Question: I want to show in my home page: All section (all link category and one lastest news record in this section).
Please help me to complete my code.
Thank you so much.
My DbContext class:
'''
public partial class xxDbContext : DbContext
{
public xxDbContext()
: base("name=xxDbConnection") { }
public virtual DbSet<Category> Categories { get; set; }
public virtual DbSet<Section> Sections { get; set; }
public virtual DbSet<News> News { get; set; }
}
public partial class Section
{
public int Id { get; set; }
public string Name { get; set; }
public virtual List<Category> Categories { get; set; }
}
public partial class Category
{
public int Id { get; set; }
public int SectionId { get; set; }
public string Name { get; set; }
public virtual Section Section { get; set; }
}
public partial class News
{
public int Id { get; set; }
public int CateId { get; set; }
public string Title { get; set; }
public string Content { get; set; }
}
'''
My controllers
'''
public ActionResult NewsInSec()
{
var model = db.Sections.Where(m => m.Publish).ToList();
return PartialView("NewsInSec", model);
}
'''
My view
'''
@model IEnumerable<xx.Models.Section>
<div>
@foreach (var sect in Model)
{
<ol class="breadcrumb">
<li><a href="/Section/@sect.Id">@sect.Name</a></li>
@foreach (var cate in sect.Categories)
{
<li><a href="/Cate/@cate.Id">@cate.Name</a></li>
}
</ol>
**foreach (var item in sect.Categories.SelectMany(c => c.News).Where(c => c.Publish).OrderByDescending(c => c.CreateDate).Take(4).ToList())
{
<div>
@* News title*@
<h4><a href="#">@item.Title</a></h4>
<img src="~/img/news/@item.Image" />
@*Content of lastest news*@
<p>@item.NewsContent</p>
<p><a href="#">@item.Title</a></p>
</div>
}**
}
'''
##
Finally, i want to show section, cate, news as my attached photo.

Please help me to see and fix my code above one more time? Thanks and thanks so much.
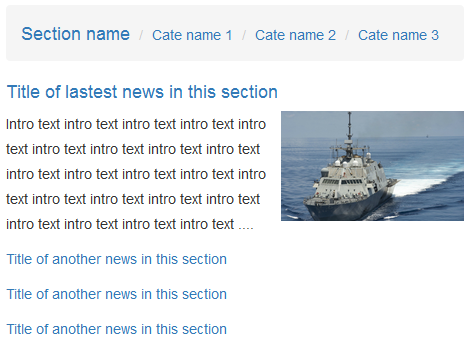
Answer: You can add navigation property in Category for easy access to News.
'''
public partial class Category
{
public int Id { get; set; }
public int SectionId { get; set; }
...
public virtual List<News> News { get; set; }
}
'''
And select last news for section:
'''
@foreach (var cate in sect.SelectMany(s=>s.Categories.SelectMany(c=>c.News))
.OrderByDescending(n=>n.ID).Take(5))
{
<div>
// Title of lastest news
<h3></h3>
<img src="~/img/...." />
// Content of lastest news
<p></p>
</div>
}
'''
Note: more correct way find last news in your Controller and include result in ViewModel, Like that:
'''
public class SomeViewModel
{
public IEnumerable<Section> Sections {get;set;}
public IEnumerable<News> LastNews{get;set;}
}
'''
Fill this model in controller and pass in view.